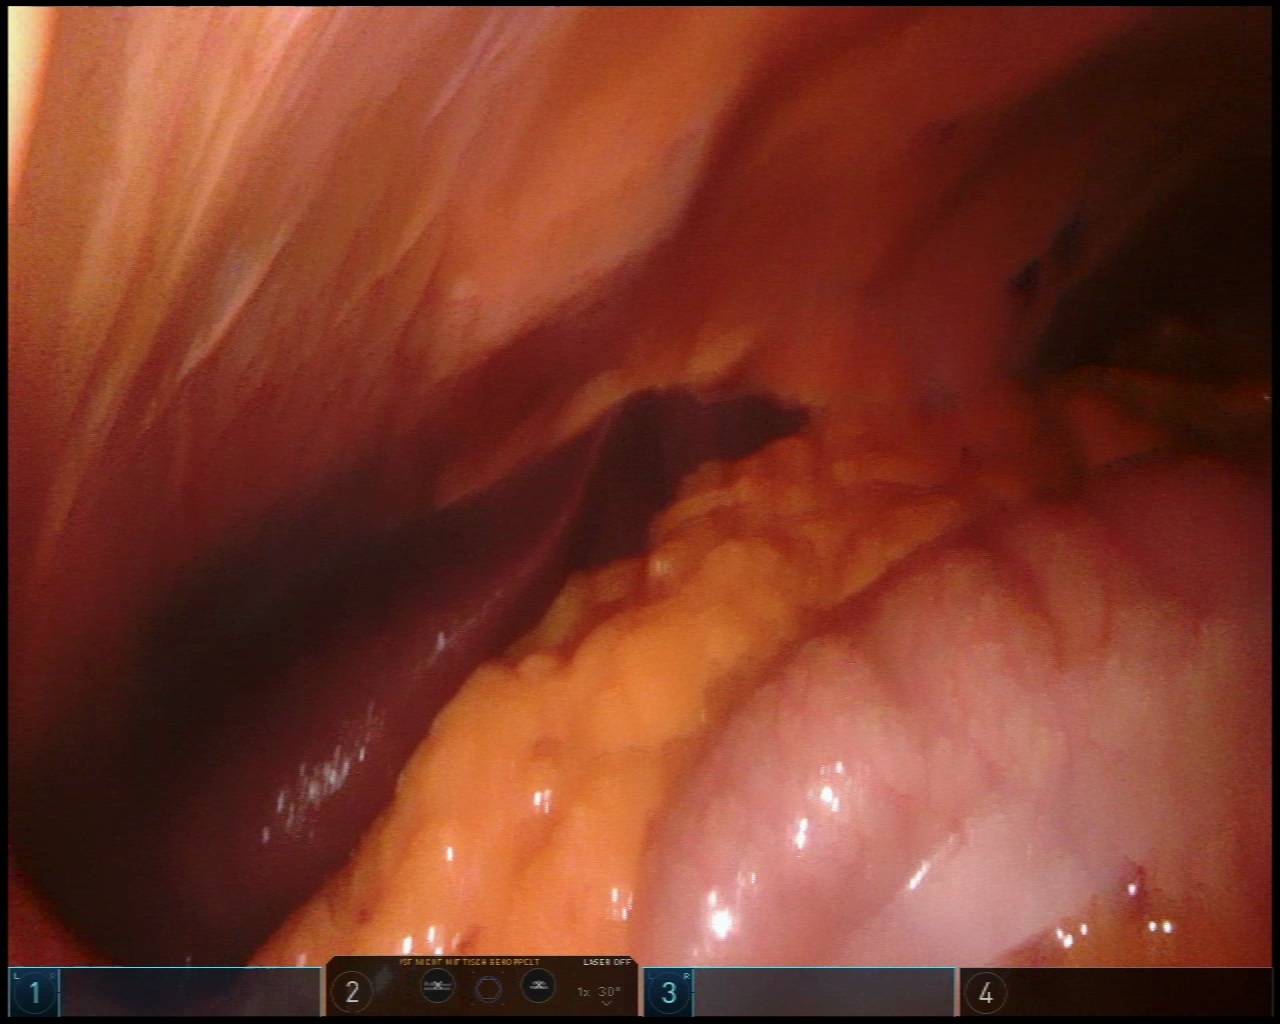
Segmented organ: liver
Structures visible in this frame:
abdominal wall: yes
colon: yes
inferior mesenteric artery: no
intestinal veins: no
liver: yes
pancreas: no
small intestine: no
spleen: no
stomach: no
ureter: no
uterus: no
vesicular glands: no